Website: crate-barrel
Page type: billing-address
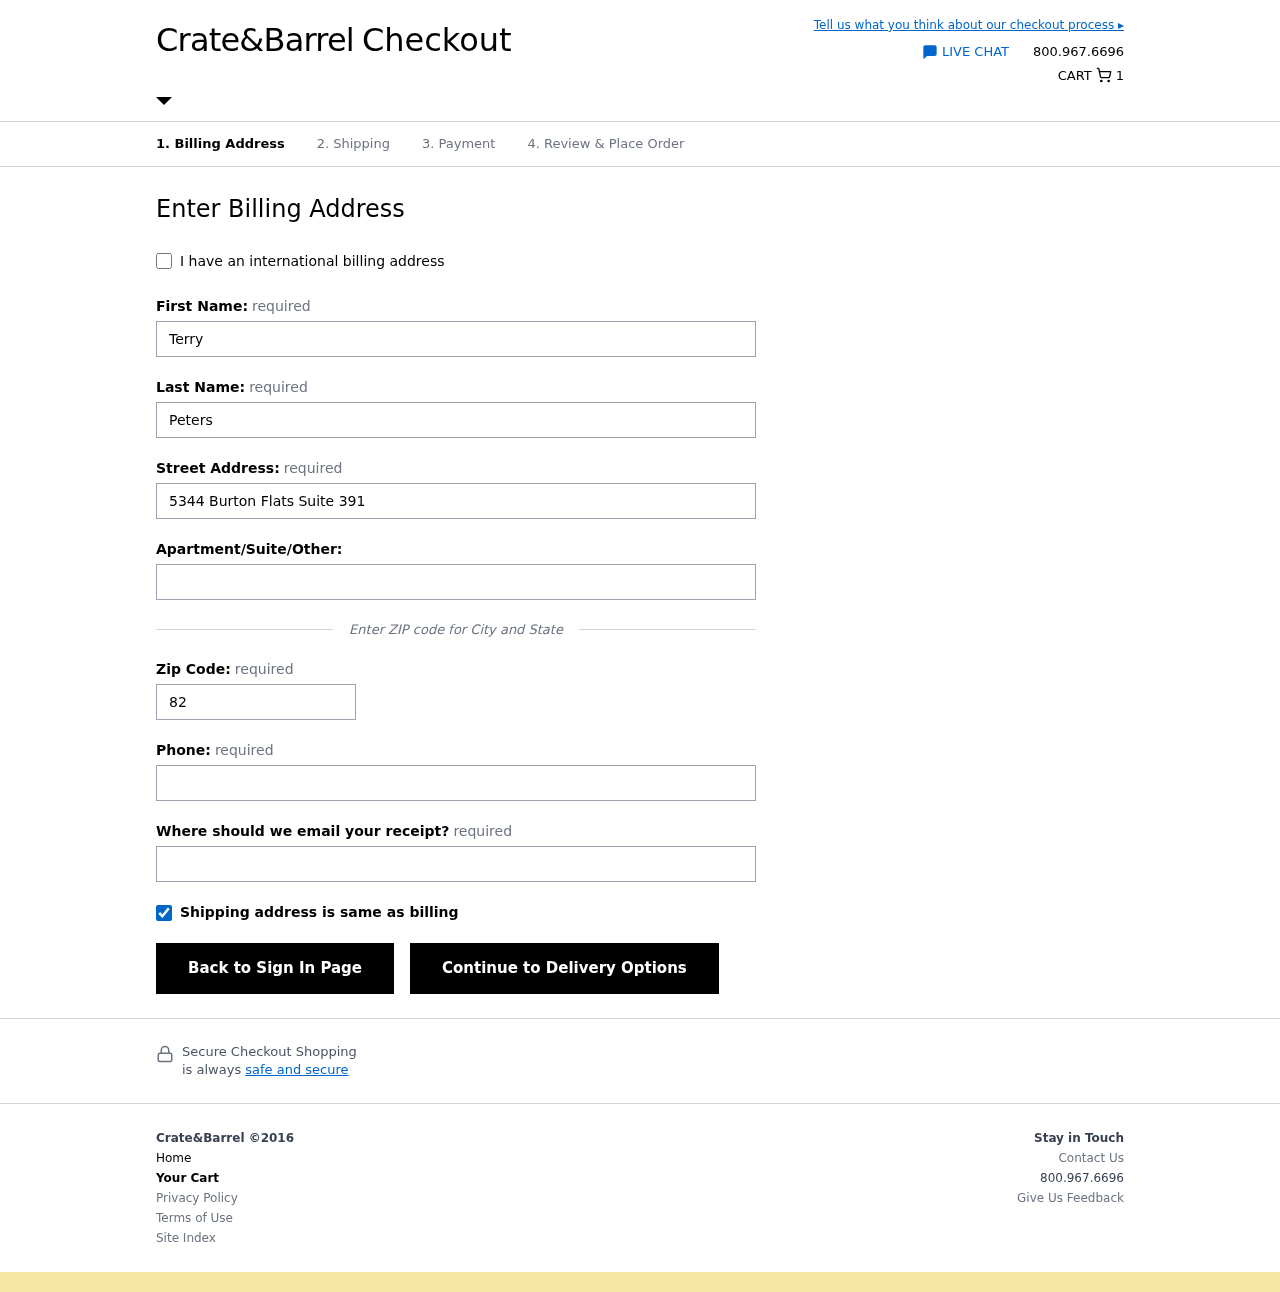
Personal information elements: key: PII_EMAIL
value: tpeters@hotmail.com
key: PII_FIRSTNAME
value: Terry
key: PII_LASTNAME
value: Peters
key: PII_PHONE
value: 9929270043
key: PII_POSTCODE
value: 82162
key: PII_STREET
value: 5344 Burton Flats Suite 391
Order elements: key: ORDER_NUM_ITEMS
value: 1